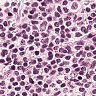
Metastatic tissue present: no